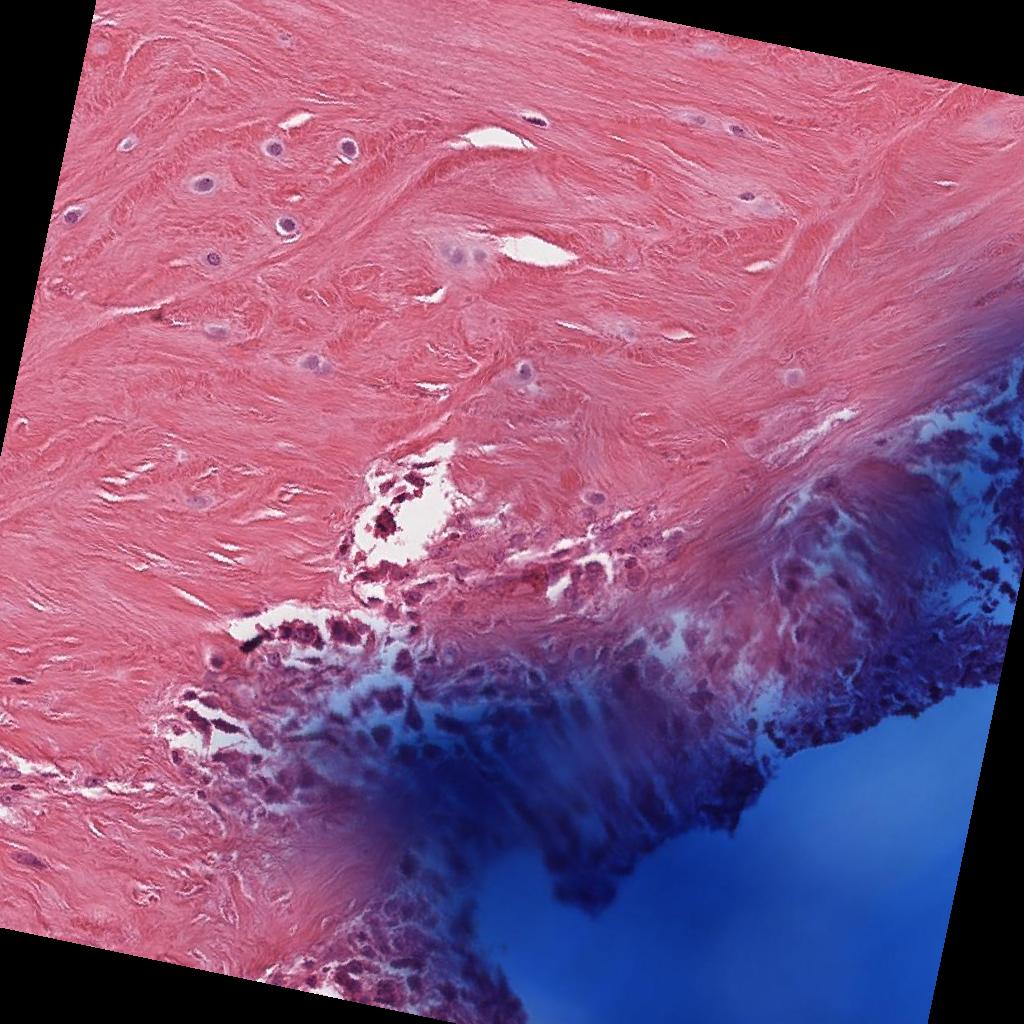
Label: Non-Tumor